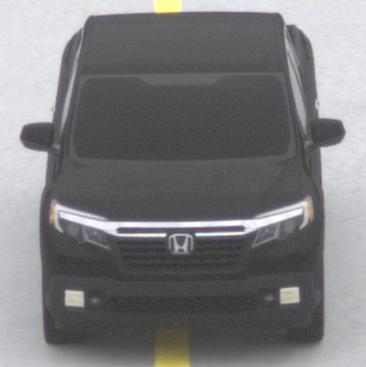
Make: Honda
Model: Ridgeline
Detailed model: Gen. 2
Model produced from: 2016
Model produced until: 2020
Doors: 4
Color: black
Road condition: dry road
Daytime: midday
Contrast: low contrast